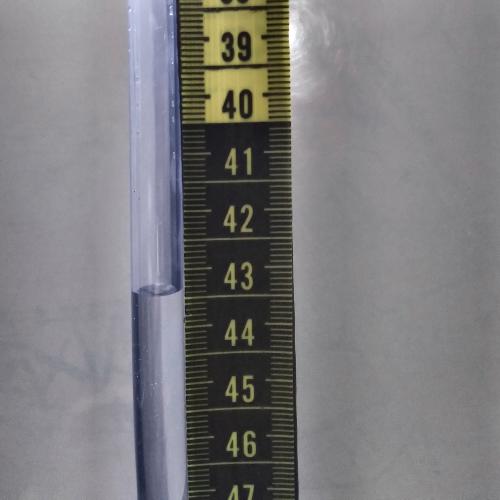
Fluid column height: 43.4 cm